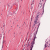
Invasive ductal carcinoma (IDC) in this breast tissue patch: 0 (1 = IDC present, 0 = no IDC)